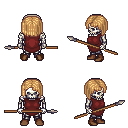
a pixel art fantasy rpg character, male body template, skeleton, maroon tunic, metal pants, light blonde pageboy hairstyle, brown shoes, spear, four views (front, back, left, right), 2x2 character sprite sheet, small pixel art, hard edges, no anti-aliasing